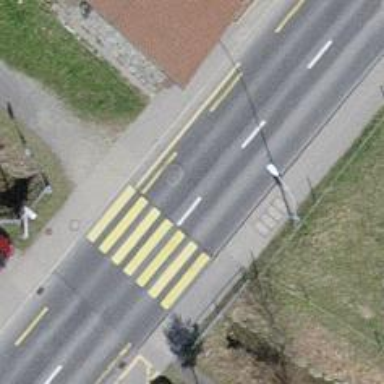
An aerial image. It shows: Zebra crossing on footway.